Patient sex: M
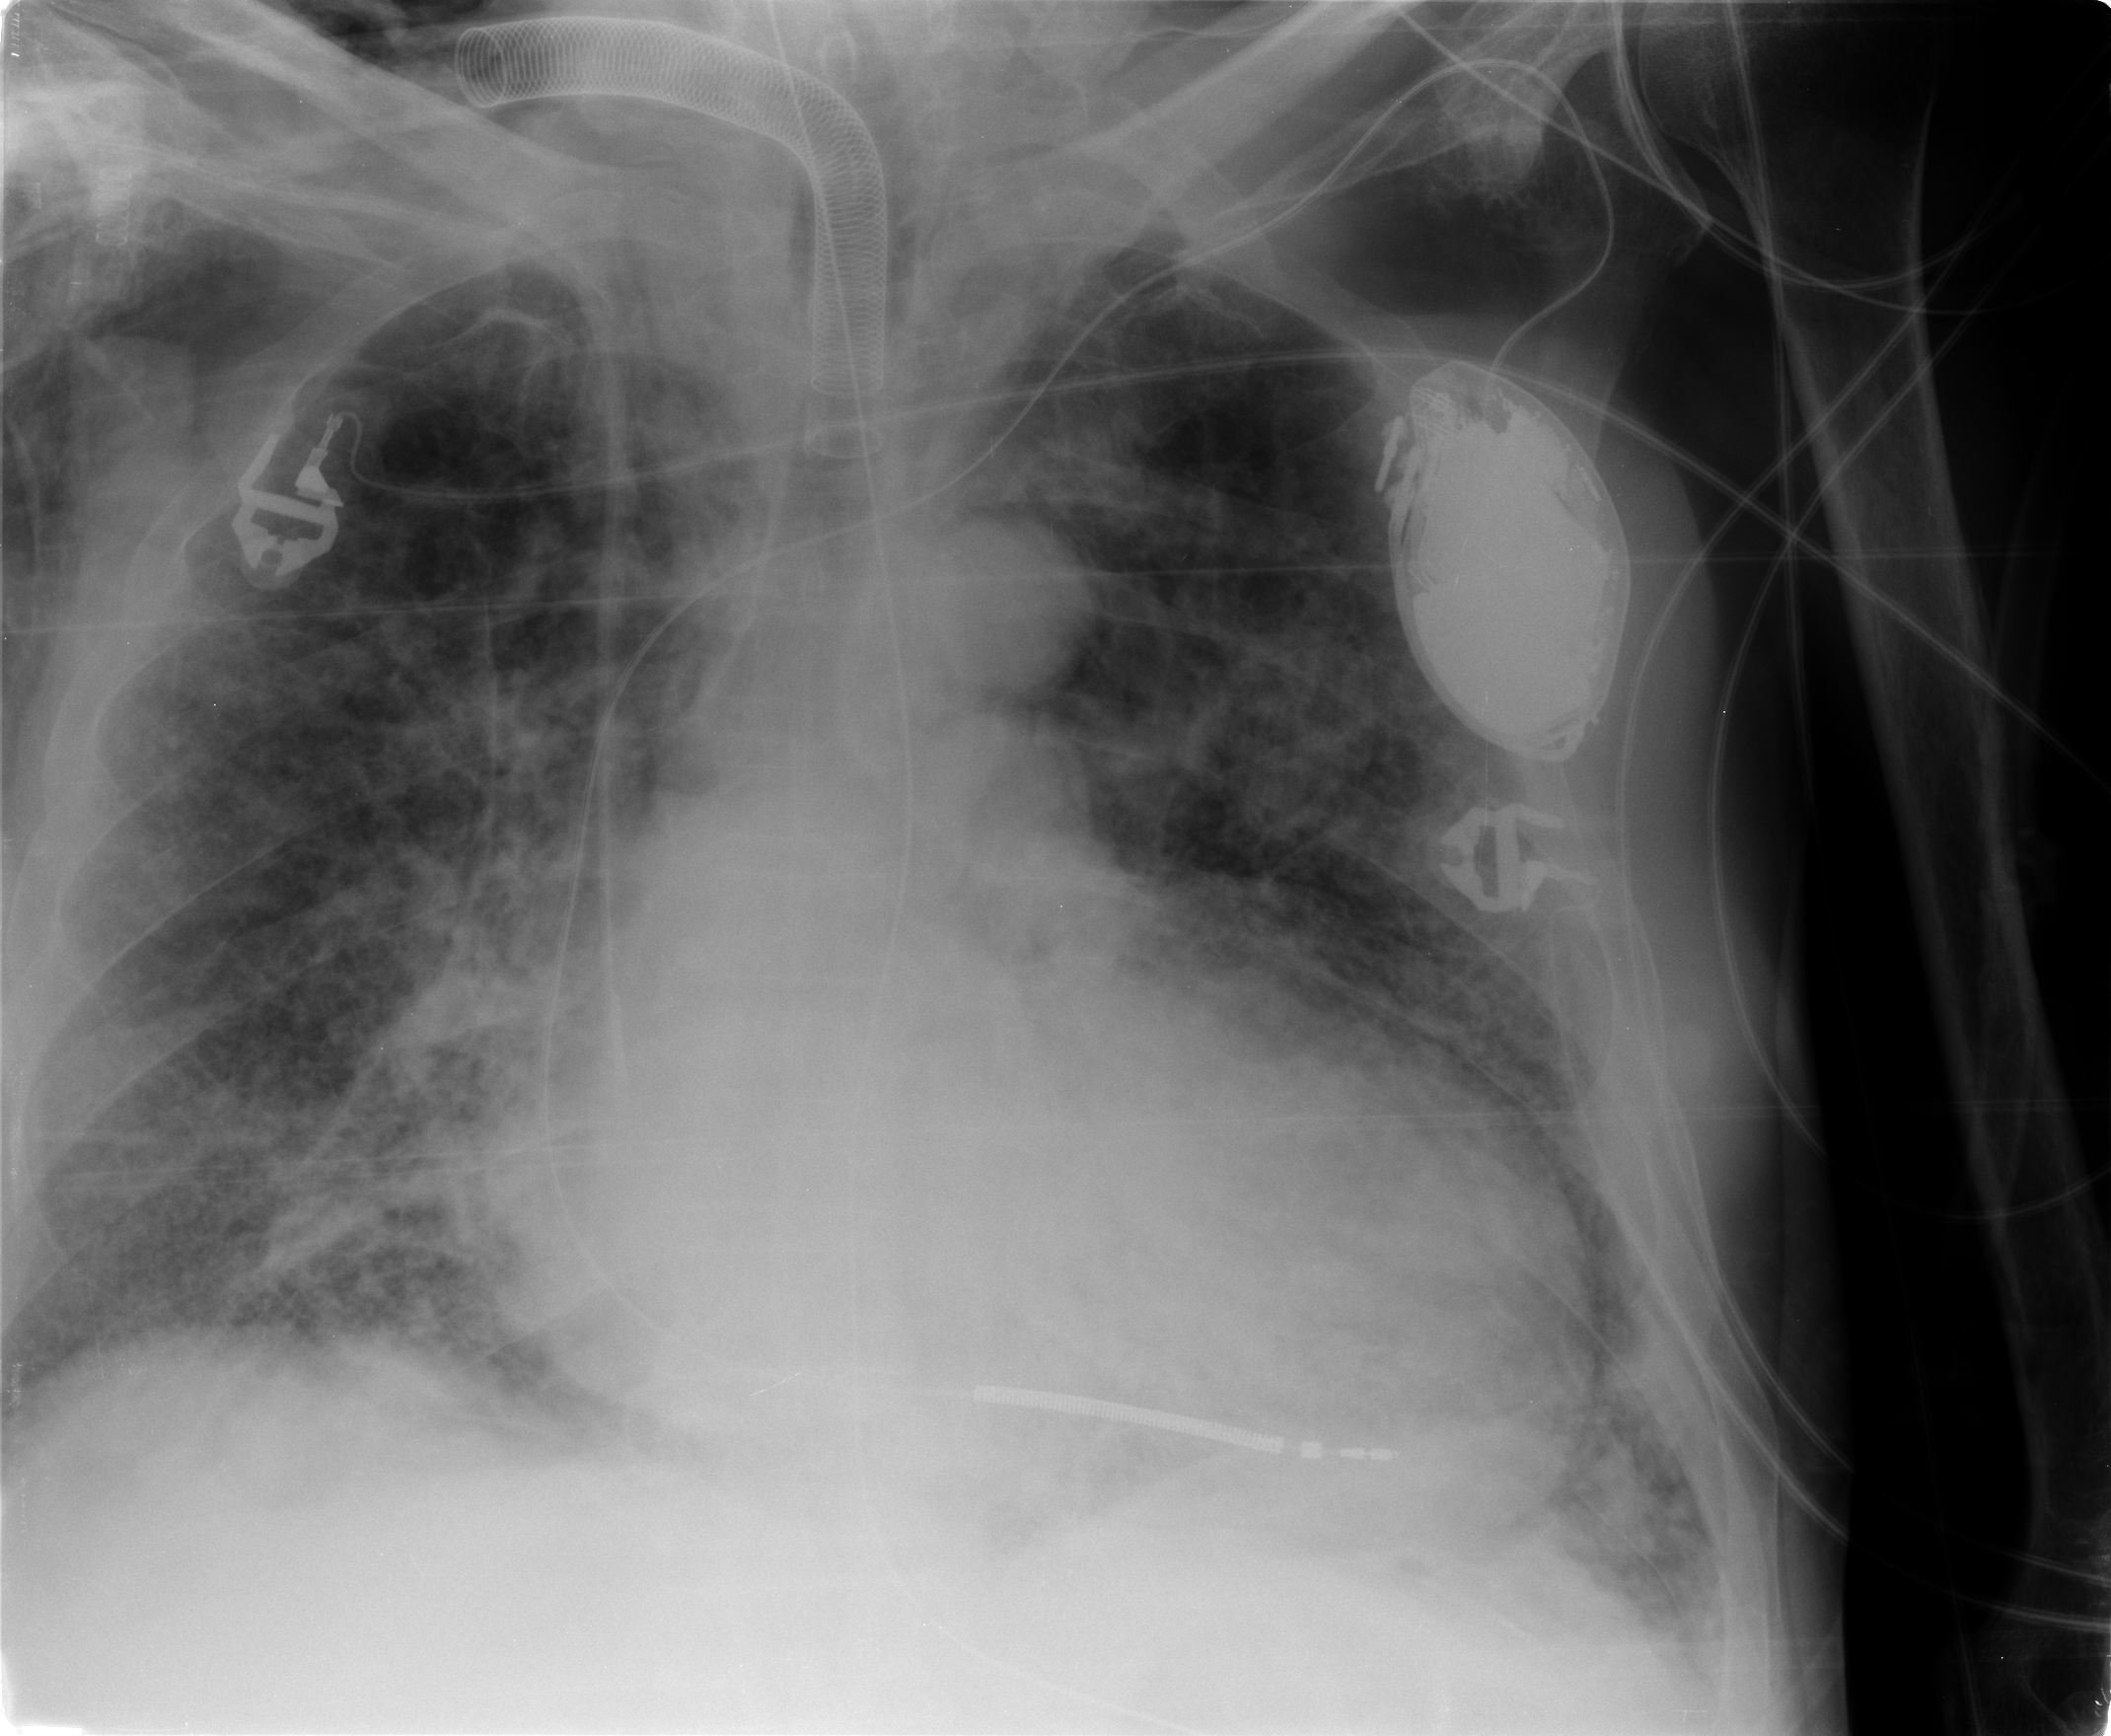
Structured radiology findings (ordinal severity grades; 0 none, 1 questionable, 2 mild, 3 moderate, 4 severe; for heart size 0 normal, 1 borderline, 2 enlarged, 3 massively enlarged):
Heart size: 2
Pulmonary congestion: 3
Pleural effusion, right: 0
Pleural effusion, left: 0
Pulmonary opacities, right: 3
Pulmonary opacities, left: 3
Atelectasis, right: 2
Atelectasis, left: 2